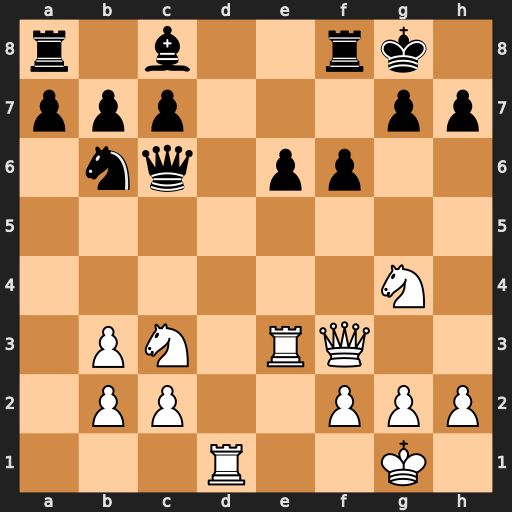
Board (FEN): r1b2rk1/ppp3pp/1nq1pp2/8/6N1/1PN1RQ2/1PP2PPP/3R2K1
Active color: w
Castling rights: -
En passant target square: -
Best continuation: Nxf6+ Rxf6 Rd8+